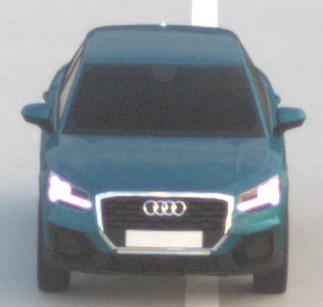
Make: Audi
Model: Q2
Model produced from: 2016
Model produced until: 2020
Doors: 5
Color: blue
Road condition: dry road
Daytime: sunrise or sunset
Contrast: medium contrast